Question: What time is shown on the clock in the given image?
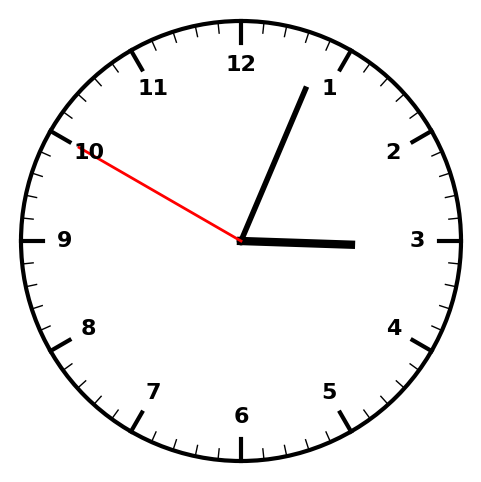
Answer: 03:03:50